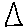
Label: triangle